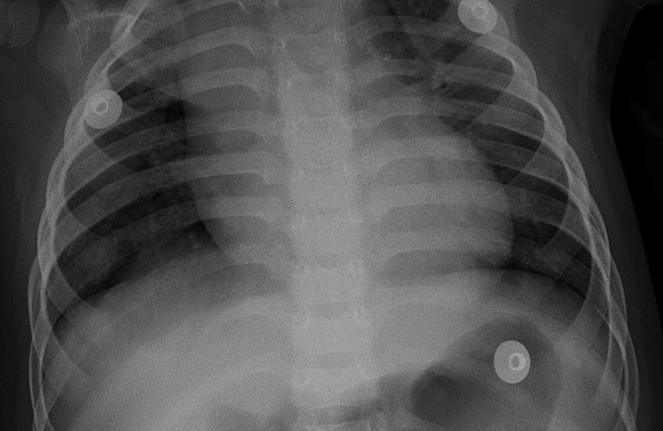
Diagnosis: PNEUMONIA